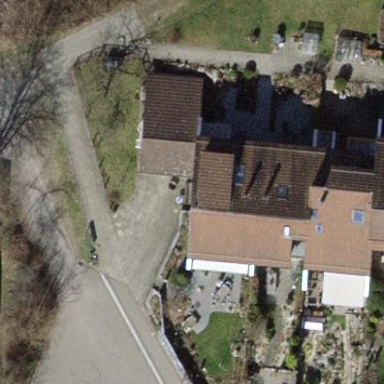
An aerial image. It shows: Terrace building.